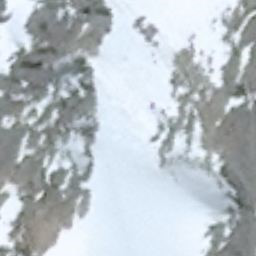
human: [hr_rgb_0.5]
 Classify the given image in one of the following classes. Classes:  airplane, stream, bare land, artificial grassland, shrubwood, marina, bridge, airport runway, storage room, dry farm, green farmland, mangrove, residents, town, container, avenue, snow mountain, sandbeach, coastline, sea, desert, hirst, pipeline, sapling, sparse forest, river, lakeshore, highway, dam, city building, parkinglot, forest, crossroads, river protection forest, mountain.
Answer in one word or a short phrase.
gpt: snow mountain